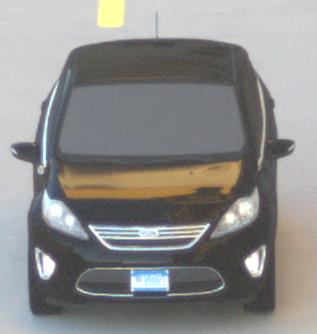
Make: Ford
Model: Fiesta
Detailed model: ’09 Sedan (seventh series)
Model produced from: 2010
Model produced until: 2017
Doors: 4
Color: black
Road condition: dry road
Daytime: sunrise or sunset
Contrast: medium contrast